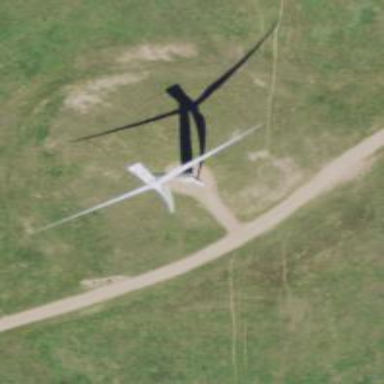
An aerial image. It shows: Wind generator powered by horizontal axis wind turbine.